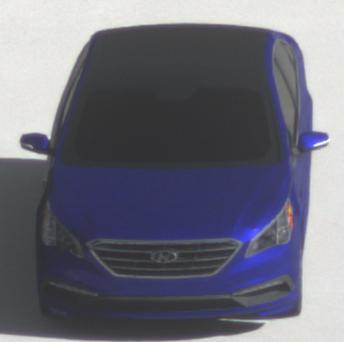
Make: Hyundai
Model: Sonata
Detailed model: Gen. 7
Model produced from: 2015
Model produced until: 2017
Doors: 4
Color: blue
Road condition: dry road
Daytime: morning or afternoon
Contrast: low contrast